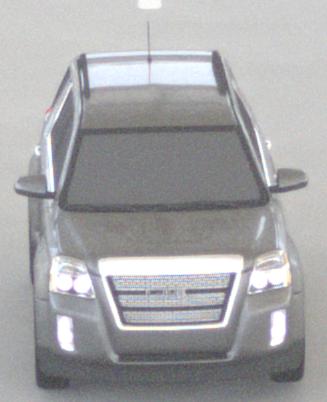
Make: GMC
Model: Terrain
Detailed model: Gen. 1
Model produced from: 2009
Model produced until: 2017
Doors: 5
Color: gray
Road condition: dry road
Daytime: morning or afternoon
Contrast: low contrast